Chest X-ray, PA view. Patient: 46 years old, sex M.
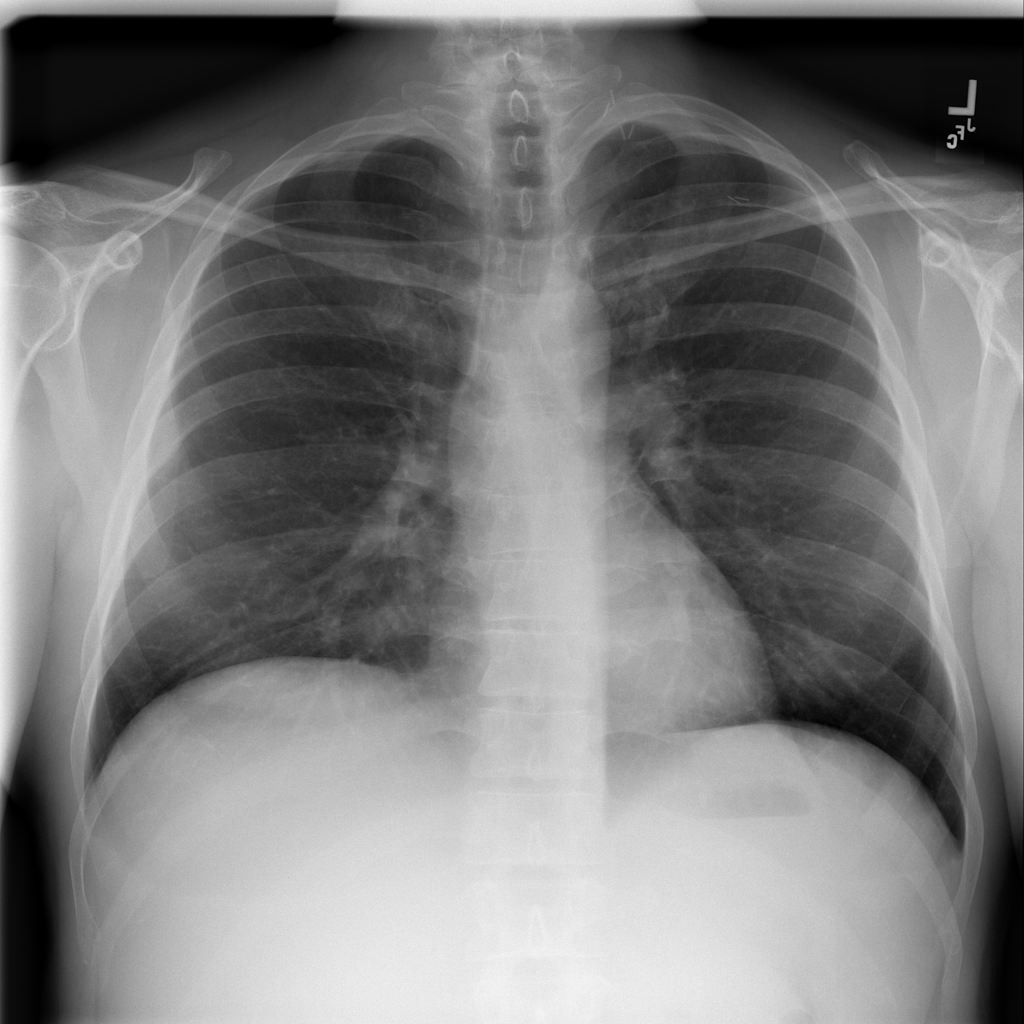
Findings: No Finding